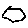
Label: hexagon